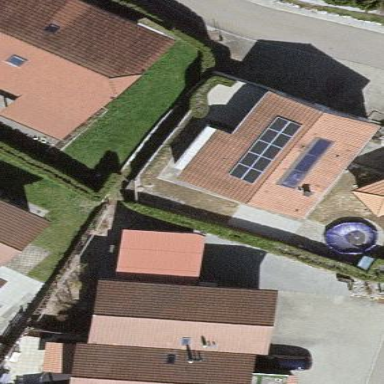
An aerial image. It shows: Building with gabled roof.